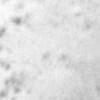
Label: no_change